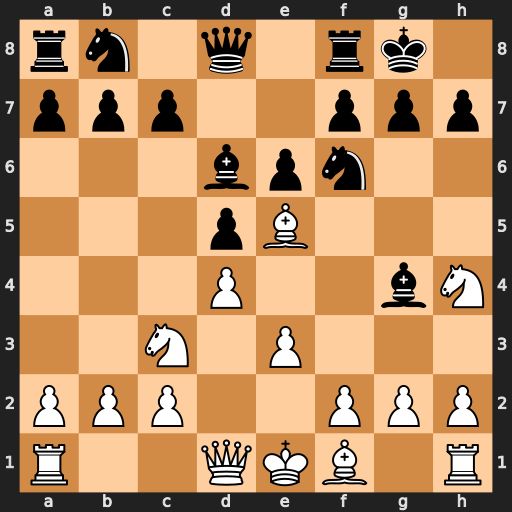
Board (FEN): rn1q1rk1/ppp2ppp/3bpn2/3pB3/3P2bN/2N1P3/PPP2PPP/R2QKB1R
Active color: w
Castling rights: KQ
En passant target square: -
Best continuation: Bxf6 Bxd1 Bxd8